Field crop: maize
Growth stage: 1
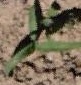
Species: maize